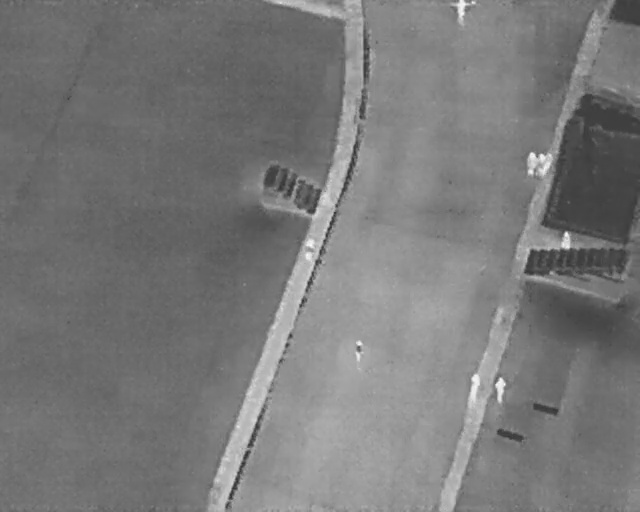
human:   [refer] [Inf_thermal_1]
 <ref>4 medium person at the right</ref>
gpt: <box>[[83, 31, 87, 33, 2], [81, 30, 85, 33, 2], [82, 30, 86, 33, 2], [87, 45, 90, 48, 2]]</box>

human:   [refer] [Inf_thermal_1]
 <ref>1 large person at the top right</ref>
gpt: <box>[[70, 0, 73, 4, 2]]</box>

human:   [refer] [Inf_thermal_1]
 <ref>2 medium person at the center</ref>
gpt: <box>[[46, 47, 49, 49, 2], [53, 67, 57, 69, 2]]</box>

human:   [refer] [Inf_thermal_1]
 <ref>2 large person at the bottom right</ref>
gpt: <box>[[71, 74, 76, 76, 9], [75, 74, 80, 77, 2]]</box>